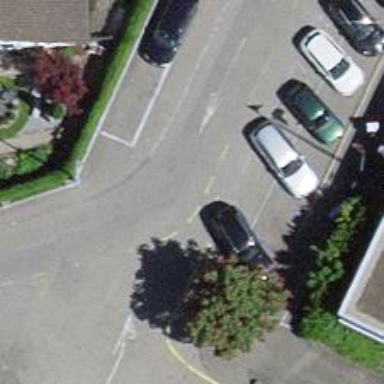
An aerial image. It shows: Residential road with asphalt surface. There is cycleway on the opposite lane.